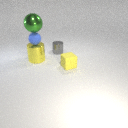
small yellow rubber cube to the right of small gray metal cylinder